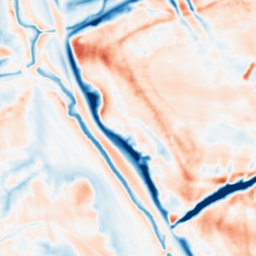
Category: multiscale
Decomposition family: dog_multiscale
Decomposition parameters: sigma_ratio: 2
n_scales: 3
base_sigma: 1
Upsampling method: quintic
Upsampling parameters: scale: 8
Upsampling scale: 8